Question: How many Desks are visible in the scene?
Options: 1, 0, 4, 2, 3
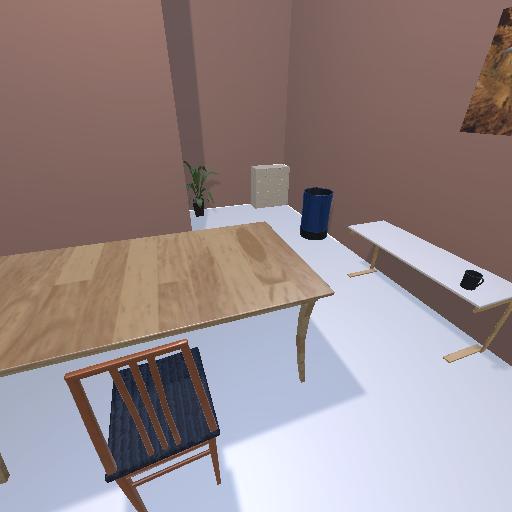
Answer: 1